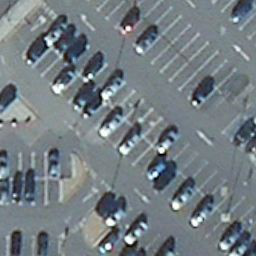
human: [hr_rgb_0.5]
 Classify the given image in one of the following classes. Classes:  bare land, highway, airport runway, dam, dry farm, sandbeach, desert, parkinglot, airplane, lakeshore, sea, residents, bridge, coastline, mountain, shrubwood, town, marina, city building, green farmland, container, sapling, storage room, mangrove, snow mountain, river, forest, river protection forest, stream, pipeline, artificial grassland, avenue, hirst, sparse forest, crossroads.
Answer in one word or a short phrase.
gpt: parkinglot